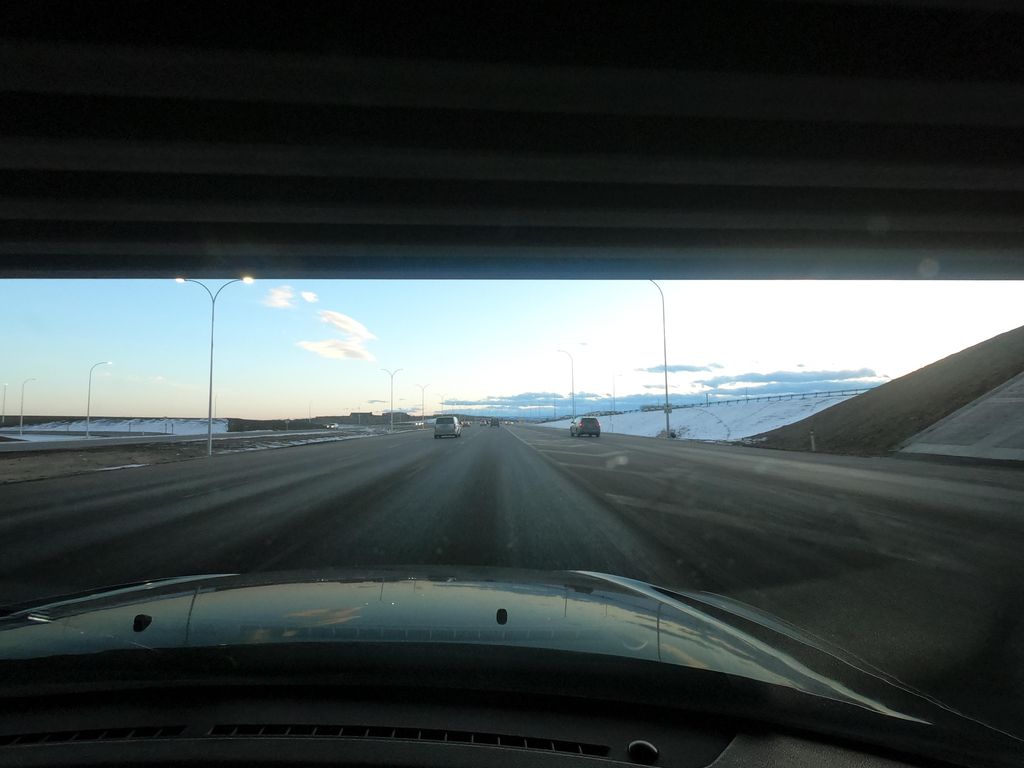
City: calgary